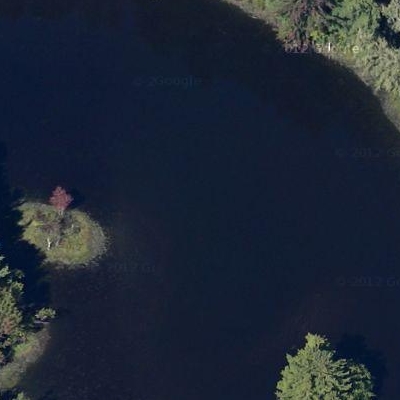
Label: dRiverLake